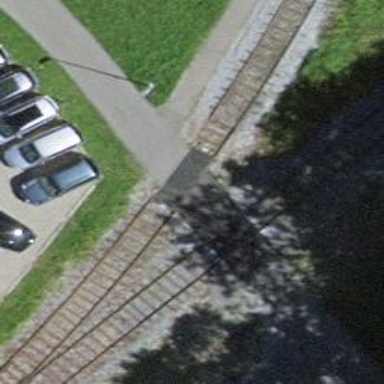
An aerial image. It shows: Railway crossing.